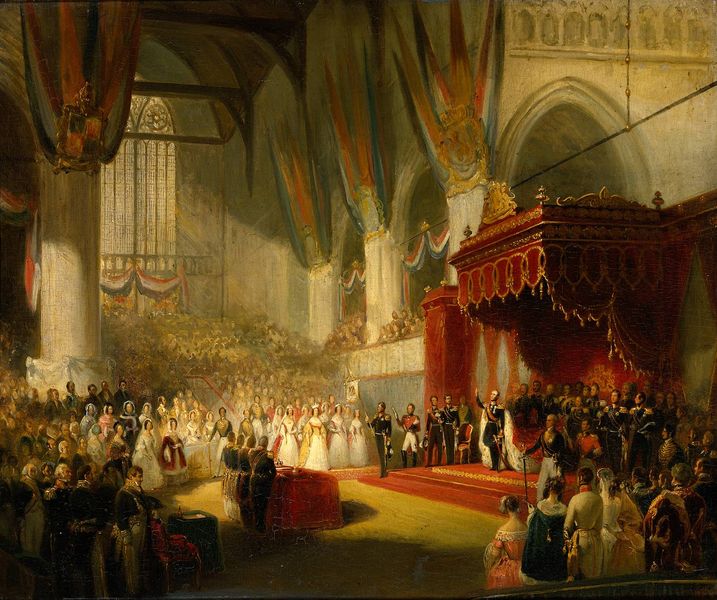
Titel: The Inauguration of King William II in the Nieuwe Kerk, Amsterdam, 28 November 1840, Die Inthronisation von König Willhelm II in der Nieuwe Kerk in Amsterdam am 28.November1840
Künstler: Nicolaas Pieneman
Standort: Amsterdam
Institution: Rijksmuseum
Schlagwörter: blau, mann, schatten, umhang, weiß, frauen, menschen, damen, fenster, frankreich, frau, hell, kleider, licht, männer, pfeiler, raum, schmuck, säule, säulen, rot, schloss, fest, gesellschaft, herren, menge, versammlung, innenraum, öl, kirche, sonne, gold, mantel, pose, realismus, reich, stoff, adel, diadem, gotik, krone, balkon, bogen, fahnen, tribüne, rede, hof, empore, saal, banner, krieg, treppe, gefolge, kaiser, könig, soldaten, ansprache, gäste, vorhänge, menzel, stufen, lichteinfall, podest, galerie, bögen, arkade, lichtstrahl, militär, revolution, uniform, uniformen, napoleon, offizier, zeremonie, altar, kathedrale, wappen, rosette, spitzbogen, klerus, krönung, empfang, baldachin, hochzeit, sammlung, bommel, prunk, feierlichkeit, preußen, schwur, krönungsmantel, kröning, lambrequin, liturgie, masswerk, vierung, kleriker, festakt, hofdamen, reichsgründung, ritterschlag, lekrönung, frankreich kirche gotik